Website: walmart
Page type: customer-info-address
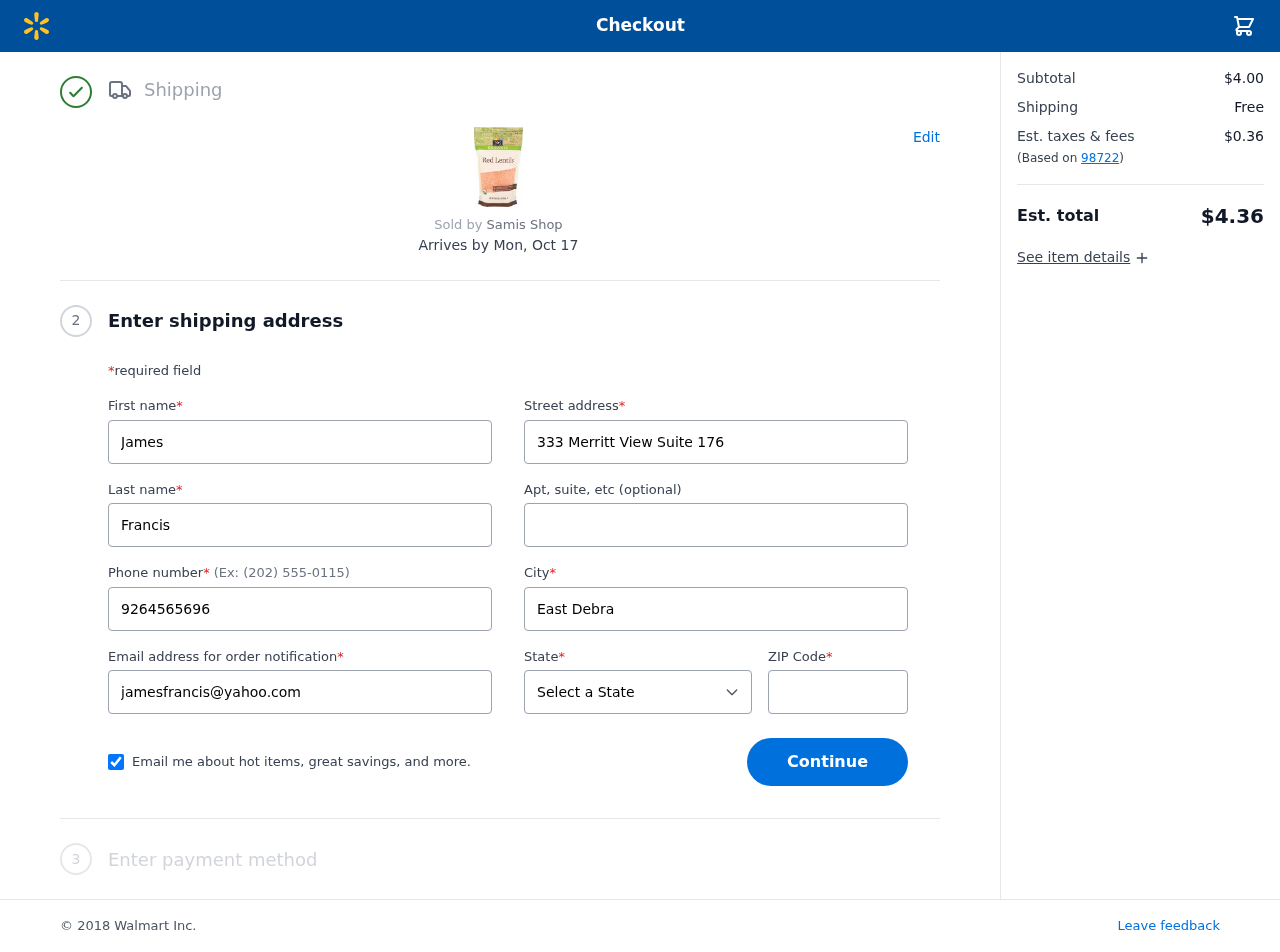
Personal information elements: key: PII_CITY
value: East Debra
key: PII_EMAIL
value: jamesfrancis@yahoo.com
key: PII_FIRSTNAME
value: James
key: PII_LASTNAME
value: Francis
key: PII_PHONE
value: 9264565696
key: PII_POSTCODE
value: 98722
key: PII_STATE
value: VI
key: PII_STREET
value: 333 Merritt View Suite 176
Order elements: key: ORDER_DELIVERY_DATE
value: Mon, Oct 17
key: ORDER_SUBTOTAL
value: $4.00
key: ORDER_SHIPPING_COST
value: Free
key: ORDER_TAX
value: $0.36
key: ORDER_TOTAL
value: $4.36